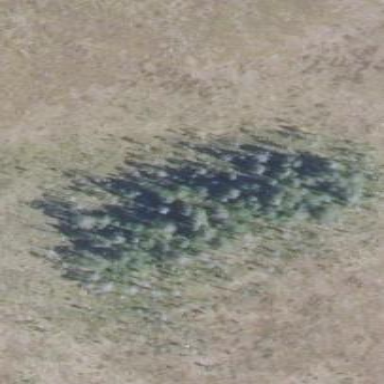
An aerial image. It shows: Woodland with needle-leaved trees.